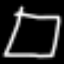
Label: square